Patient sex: F
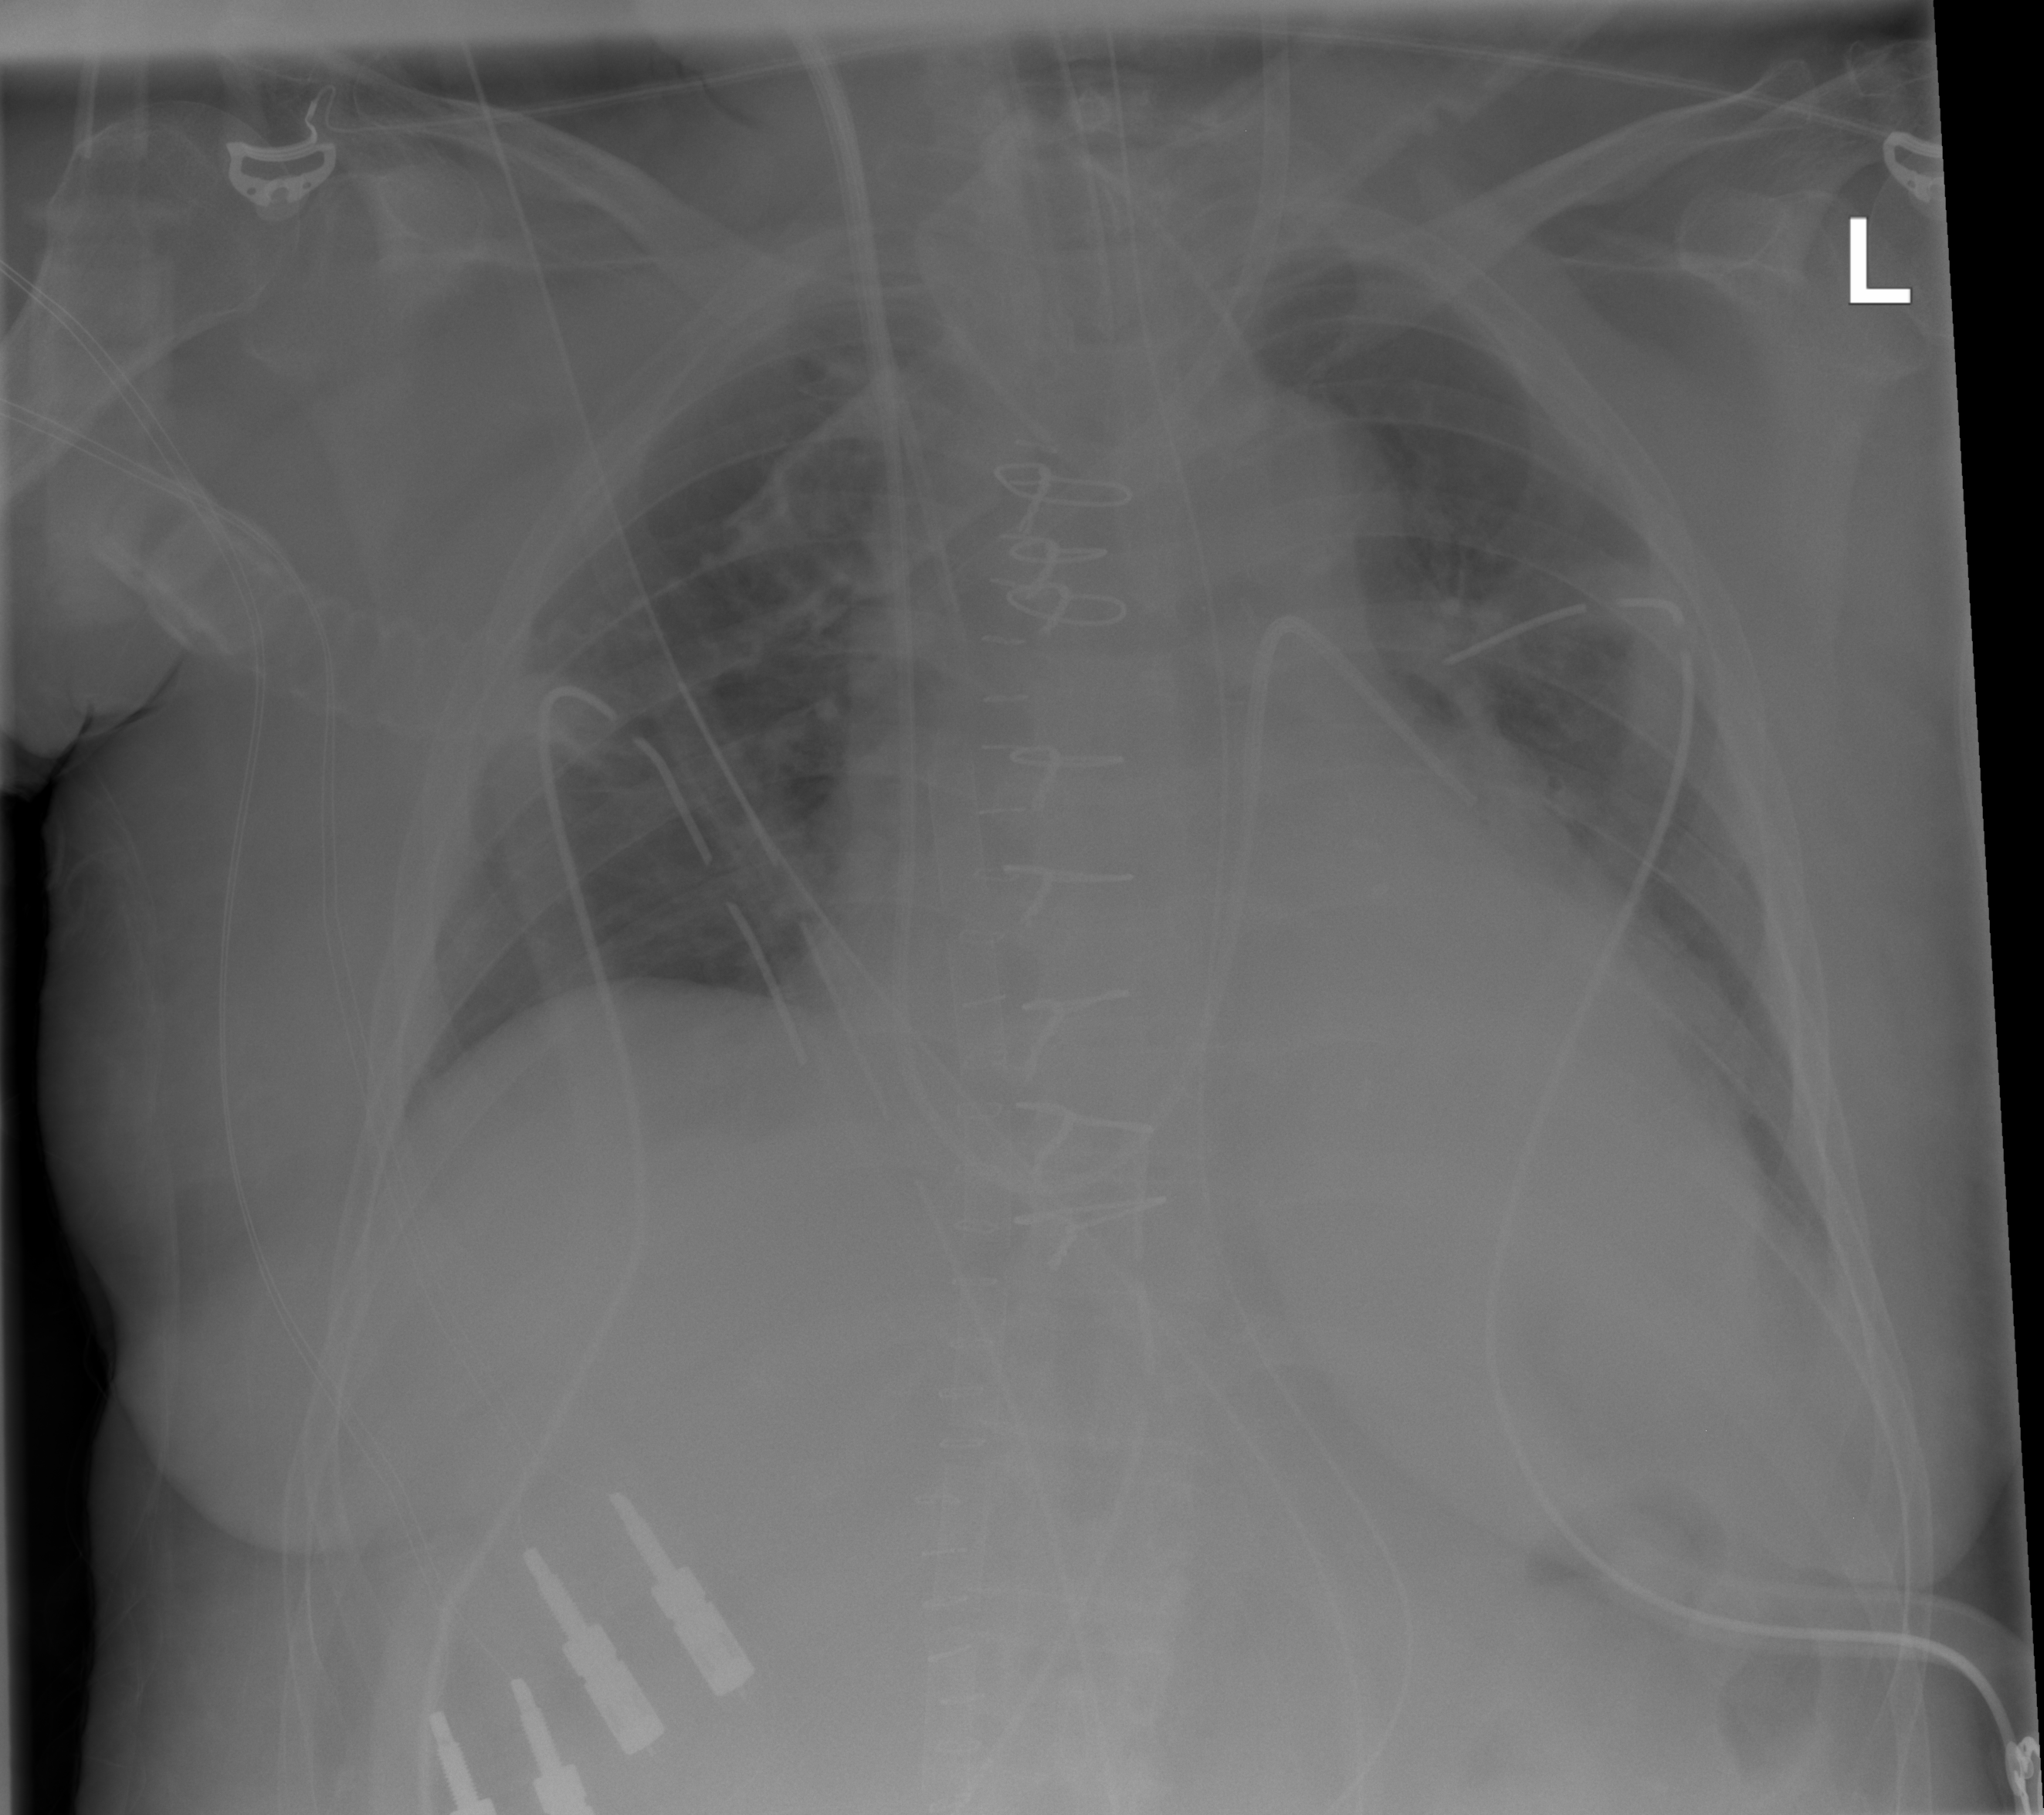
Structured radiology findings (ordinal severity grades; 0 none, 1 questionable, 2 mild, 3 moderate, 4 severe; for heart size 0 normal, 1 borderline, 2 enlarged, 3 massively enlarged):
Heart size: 2
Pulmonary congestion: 2
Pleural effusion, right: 0
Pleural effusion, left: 1
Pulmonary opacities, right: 0
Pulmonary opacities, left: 0
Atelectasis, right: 2
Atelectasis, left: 2